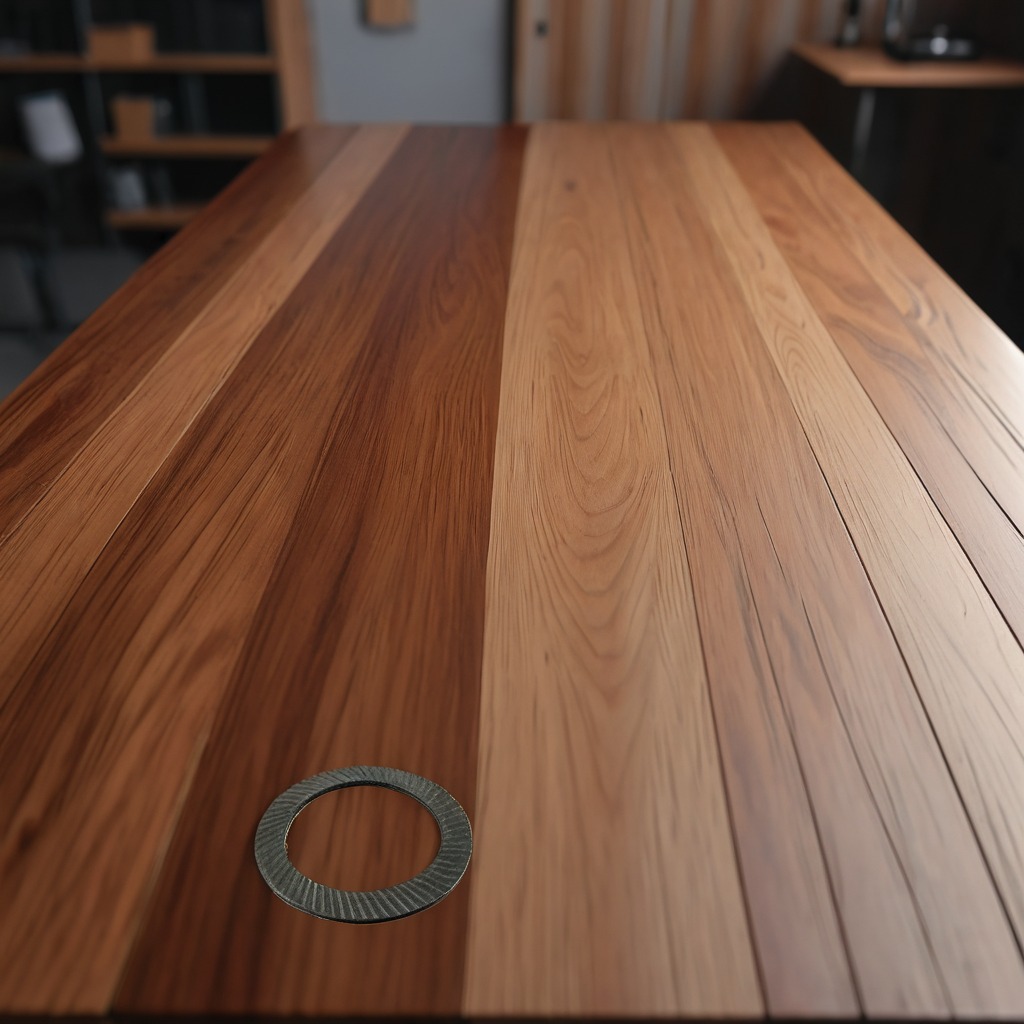
A flat metal washer is lying on the wooden table in a carpentry studio.